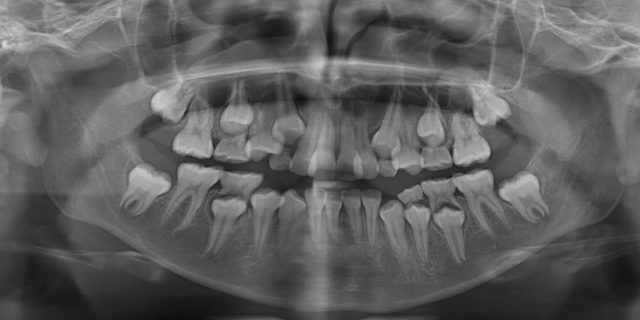
adult